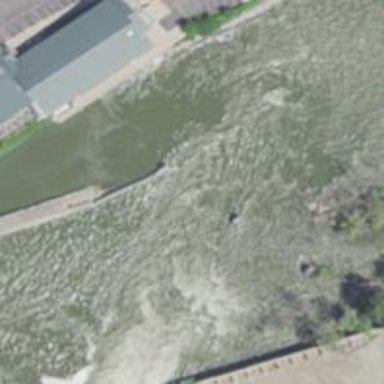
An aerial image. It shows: Weir in waterway.